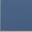
Piece: xx